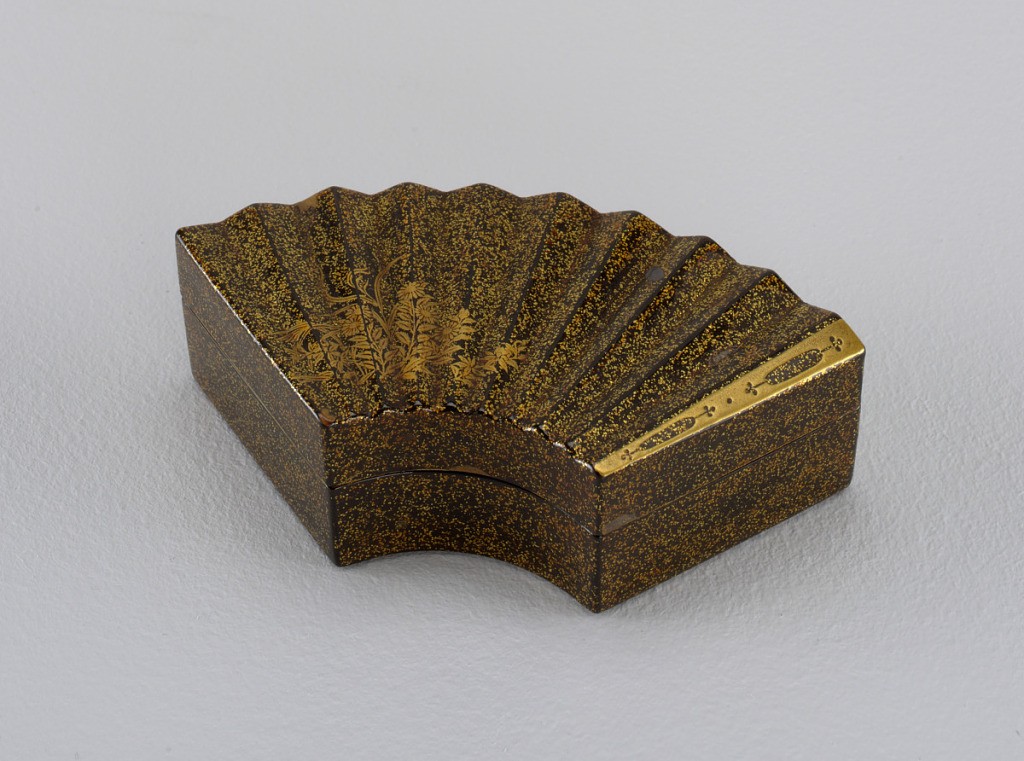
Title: Cover
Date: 1875–1900
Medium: wood
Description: Fan-shaped with lid in fanfold grooves. On ji-maki ground makie of asters. Outer fan stick in fun-dame with reserve areas. Interior of lid shows branches of maple leaves with wrapping tied around stems.